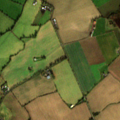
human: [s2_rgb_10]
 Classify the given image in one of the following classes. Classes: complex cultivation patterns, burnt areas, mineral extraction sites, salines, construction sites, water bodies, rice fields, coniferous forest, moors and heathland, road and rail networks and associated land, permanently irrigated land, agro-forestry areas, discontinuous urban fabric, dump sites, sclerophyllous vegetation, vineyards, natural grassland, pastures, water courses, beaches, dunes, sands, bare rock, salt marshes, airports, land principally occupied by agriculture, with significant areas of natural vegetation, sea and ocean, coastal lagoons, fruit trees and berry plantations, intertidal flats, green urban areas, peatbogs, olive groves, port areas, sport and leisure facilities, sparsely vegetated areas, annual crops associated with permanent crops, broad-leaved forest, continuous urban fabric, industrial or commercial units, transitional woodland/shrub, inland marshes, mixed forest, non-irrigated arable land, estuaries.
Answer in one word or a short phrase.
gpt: non-irrigated arable land, pastures, peatbogs